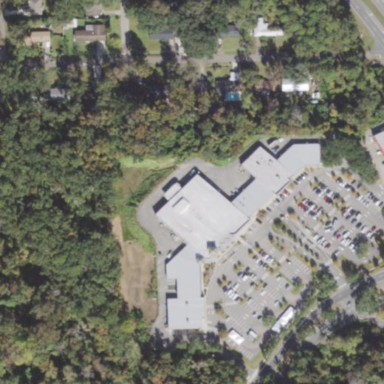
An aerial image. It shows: Retail building.